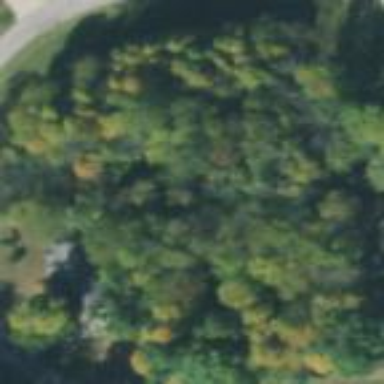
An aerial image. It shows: Forest area.